Interaction volume radius: 5 \u00c5
Interaction volume height: 15 \u00c5
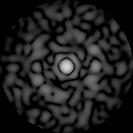
Disorder parameter: 0.8187